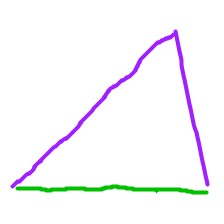
Shape: triangle